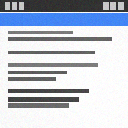
Screen state: on